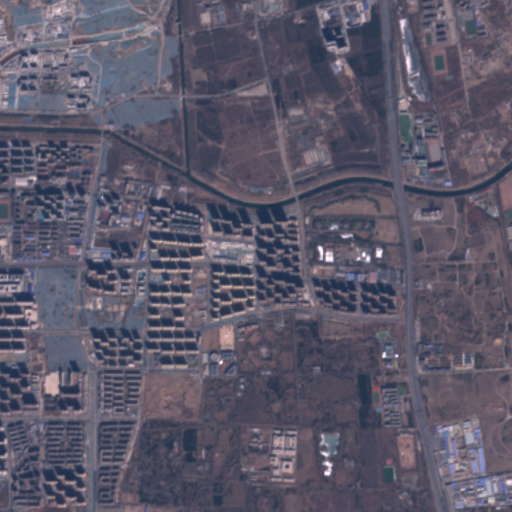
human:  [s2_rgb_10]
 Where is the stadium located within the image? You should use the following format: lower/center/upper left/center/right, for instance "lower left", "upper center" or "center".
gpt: The stadium is located in the upper left of the image.
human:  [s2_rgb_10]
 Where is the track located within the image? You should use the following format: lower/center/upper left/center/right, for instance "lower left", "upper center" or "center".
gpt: The track is located in the lower left of the image.
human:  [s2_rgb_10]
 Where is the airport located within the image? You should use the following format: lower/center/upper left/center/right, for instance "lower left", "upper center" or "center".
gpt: There is no airport in the image.